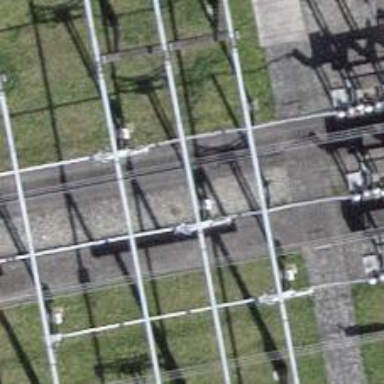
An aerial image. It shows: Power line with three cables in bay configuration.